Question: I have a for loop which I'm attempting to use to generate and lay out the contents of a Form.
This is what I've gotten to so far:
'''
public void RefreshSkillDialog()
{
Point nPt = new Point(25, 25);
for (int x = 0; x < Enum.GetNames(typeof(Character.Skill)).Length; x++ )
{
GenerateFields(x,nPt);
Console.Write(this.Controls.Count + "
");
Console.WriteLine(this.Controls[x].ToString() + "
");
}
}
public void GenerateFields(int it, Point pt)
{
Label tLbl = new Label();
tLbl.Location = new Point(pt.X + (it * _vSpace), pt.Y);
tLbl.Name = Enum.GetName(typeof(Character.Skill), it);
tLbl.Text = this.Controls.Count.ToString();
this.Controls.Add(tLbl);
}
'''
_vSpace is an integer initialized to 10 in the constructor.
The result of this code is:

I thought the issue was in reusing the tLbl variable, but as far as I can tell, it should work fine since I'm re-initializing it at the beginning of every iteration.
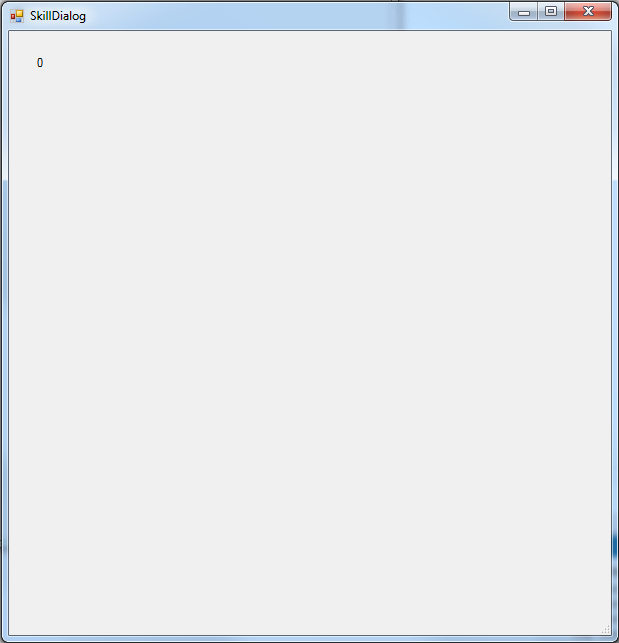
Answer: When you create a new 'Label', it is 100px wide by default.
You're changing the location (x-coordinate) of each new 'Label', but not by enough. Each new 'Label' is overlapping the previous one, such that's it's covering up the text.
You can fix this by setting 'AutoSize = true' on each 'Label':
'''
Label tLbl = new Label();
tLbl.AutoSize = true;
...
'''
Or by resizing it so that it's not as wide:
'''
Label tLbl = new Label();
tLbl.Size = new Size(10, 23);
...
'''
You might also consider just using a 'FlowLayoutPanel', since it will handle the layout for you. Add each new control to it, and don't bother with setting a 'Location'.
'''
Label tLbl = new Label();
tLbl.Name = Enum.GetName(typeof(Character.Skill), it);
tLbl.Text = flowLayoutPanel1.Controls.Count.ToString();
flowLayoutPanel1.Controls.Add(tLbl);
'''
If you do that, you'll have to change your 'Console.WriteLine' statement in the other method too:
'''
Console.WriteLine(flowLayoutPanel1.Controls[x].ToString() + "
");
'''